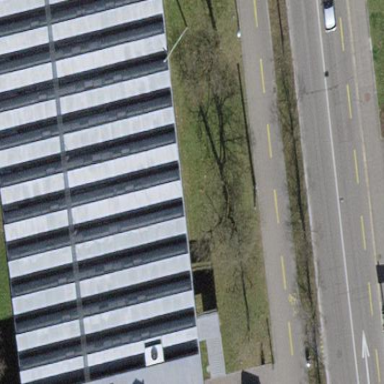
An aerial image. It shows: Museum building.